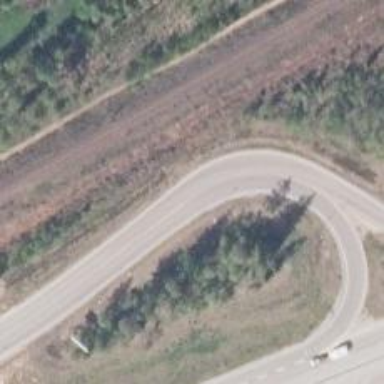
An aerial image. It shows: Asphalt road classified as tertiary trunk link.